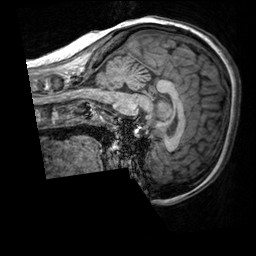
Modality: T1w
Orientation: sagittal
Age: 31
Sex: female
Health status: healthy
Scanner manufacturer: siemens
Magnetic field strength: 3 T
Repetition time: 2.3 s
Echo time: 0.00303 s